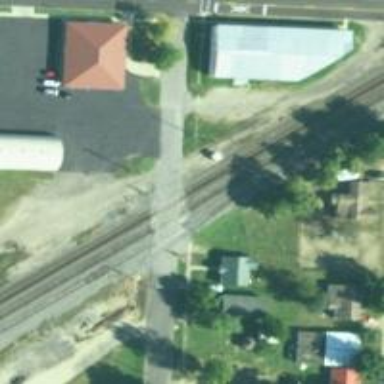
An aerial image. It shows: Railway siding with rails.